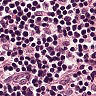
Metastatic tissue present: no